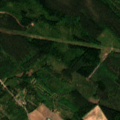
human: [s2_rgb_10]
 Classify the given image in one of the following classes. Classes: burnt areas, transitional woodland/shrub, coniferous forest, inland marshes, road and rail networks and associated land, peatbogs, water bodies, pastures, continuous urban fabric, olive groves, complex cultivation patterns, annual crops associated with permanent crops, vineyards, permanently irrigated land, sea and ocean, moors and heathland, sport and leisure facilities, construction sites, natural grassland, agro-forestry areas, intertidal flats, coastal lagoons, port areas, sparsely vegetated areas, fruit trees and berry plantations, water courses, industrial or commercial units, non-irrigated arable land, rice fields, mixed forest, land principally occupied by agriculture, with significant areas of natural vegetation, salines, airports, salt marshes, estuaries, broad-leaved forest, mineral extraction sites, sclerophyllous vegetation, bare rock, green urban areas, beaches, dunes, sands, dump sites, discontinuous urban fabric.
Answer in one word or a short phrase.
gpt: coniferous forest, mixed forest, transitional woodland/shrub